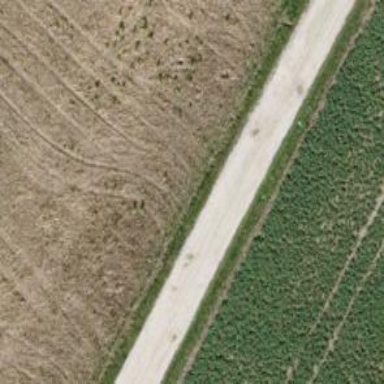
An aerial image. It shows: Track with fine gravel surface. The track is of grade1 quality.